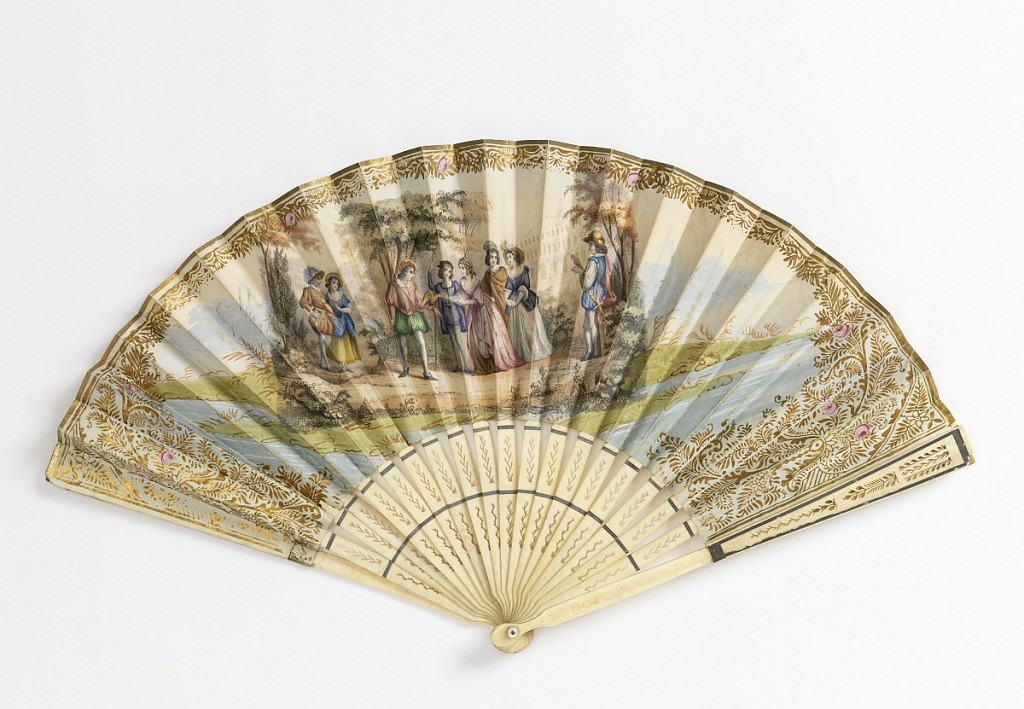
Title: Pleated fan
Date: ca. 1840
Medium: Paper leaf with gilded and hand-colored lithograph, pierced ivory sticks with silver foil, mother-of-pearl washer at rivet
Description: Pleated fan with a hand-colored lithographed paper leaf. Obverse: a hunting party with figures in Renaissance dress with falcons. Gold leaf edge with floral border on the top. Reverse: gilded scrolls with birds and a central cartouche enclosing a woman and a girl with a butterfly net, in mid-19th century attire. Pierced ivory sticks with silver foil applied in narrow bands. Mother-of-pearl washer at rivet.